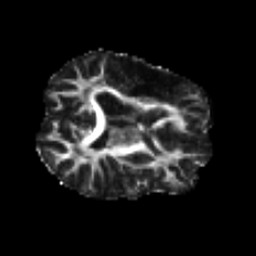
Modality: FA
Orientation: axial
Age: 42
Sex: male
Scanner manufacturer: siemens
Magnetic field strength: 3 T
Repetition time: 4.5 s
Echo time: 0.103 s